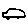
Label: car